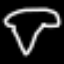
Label: diamond